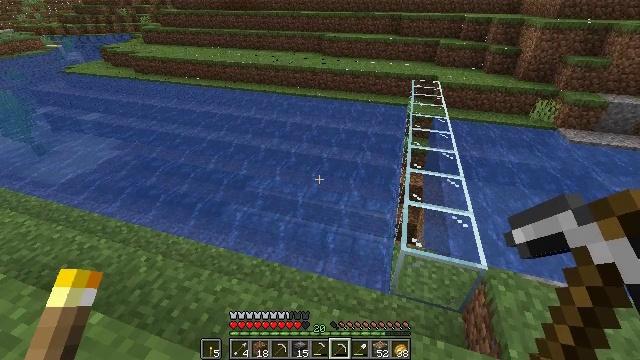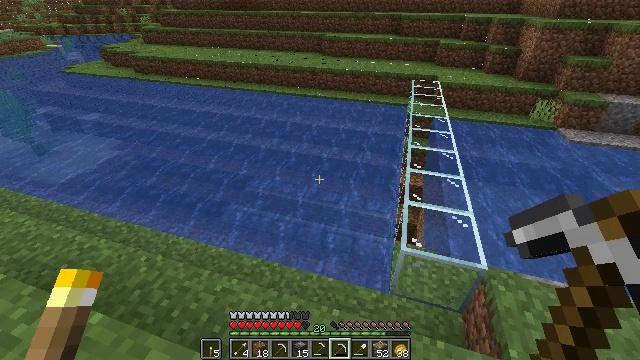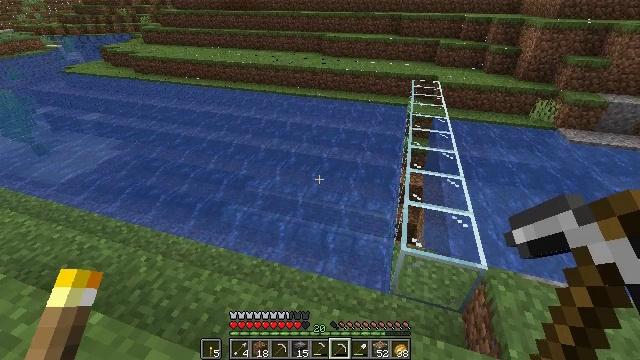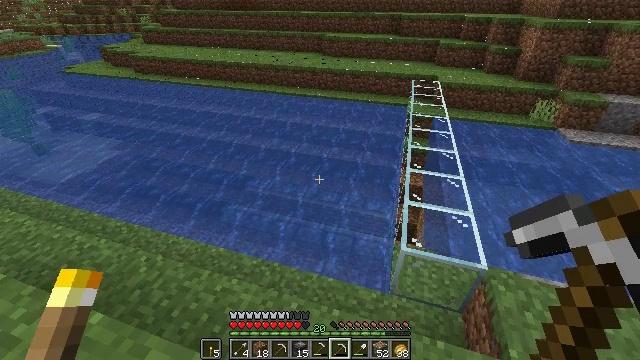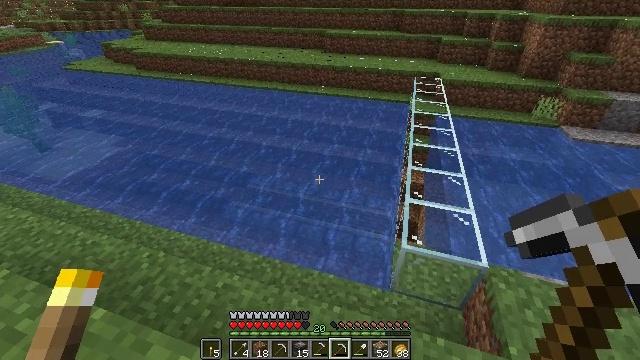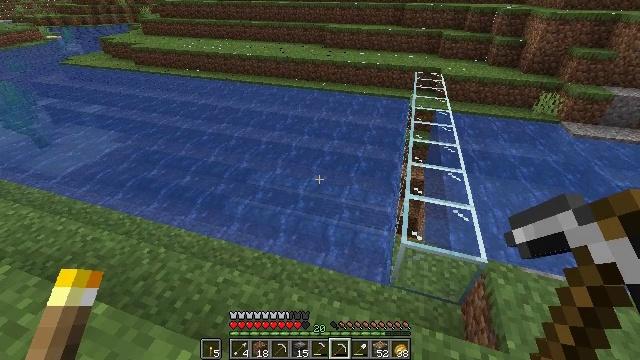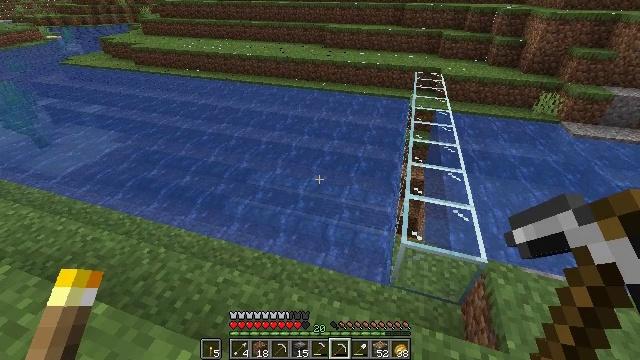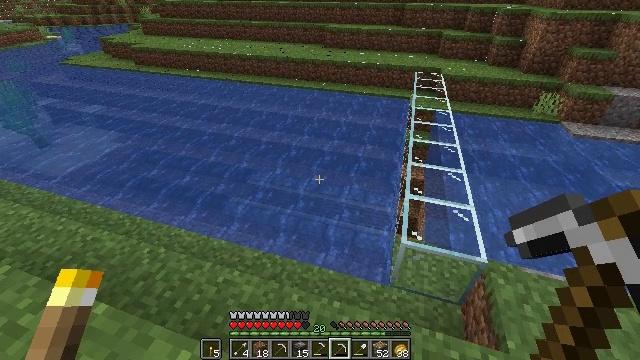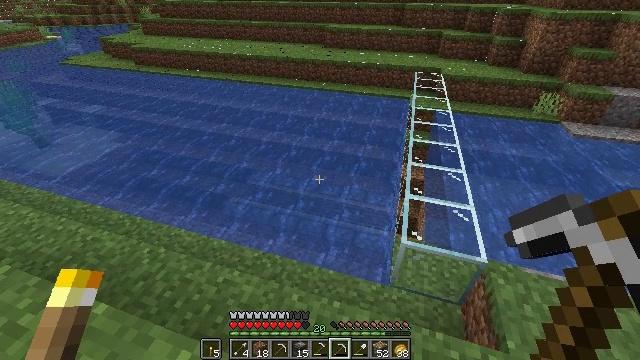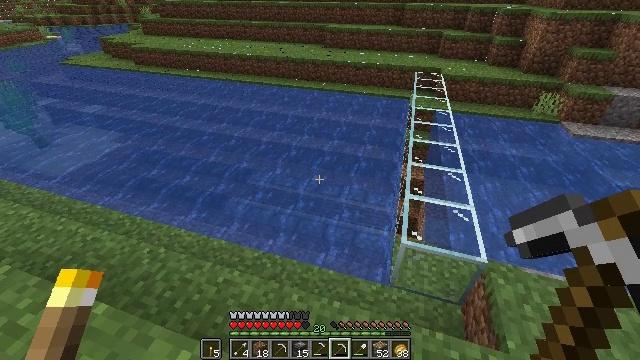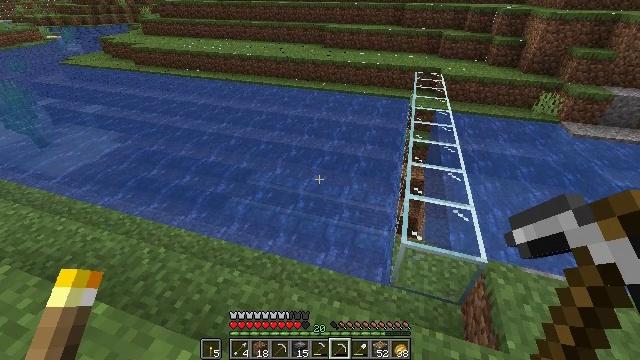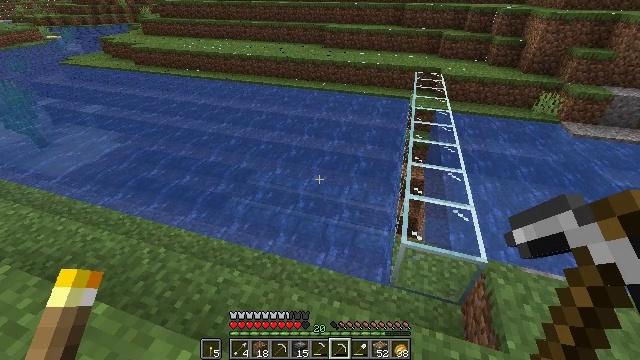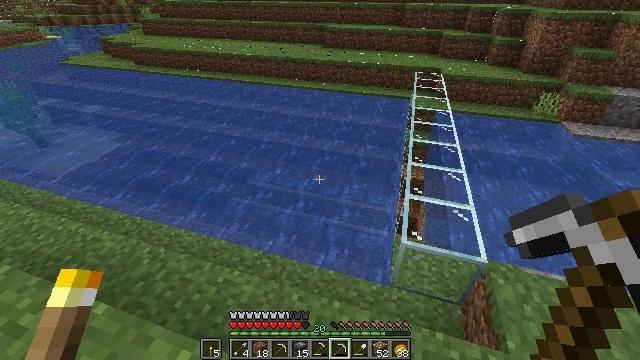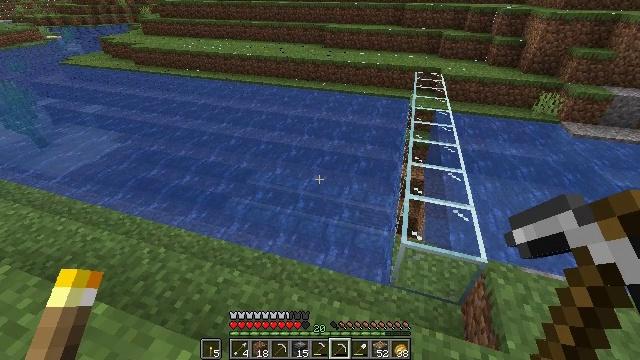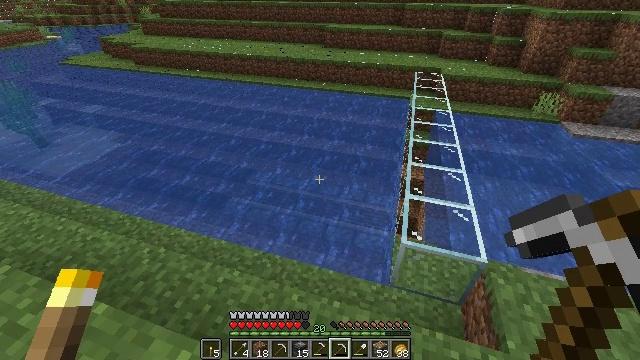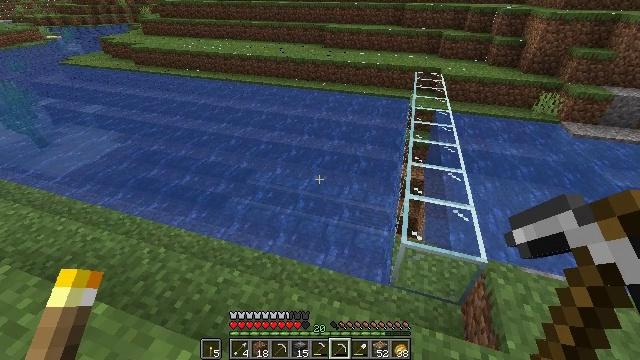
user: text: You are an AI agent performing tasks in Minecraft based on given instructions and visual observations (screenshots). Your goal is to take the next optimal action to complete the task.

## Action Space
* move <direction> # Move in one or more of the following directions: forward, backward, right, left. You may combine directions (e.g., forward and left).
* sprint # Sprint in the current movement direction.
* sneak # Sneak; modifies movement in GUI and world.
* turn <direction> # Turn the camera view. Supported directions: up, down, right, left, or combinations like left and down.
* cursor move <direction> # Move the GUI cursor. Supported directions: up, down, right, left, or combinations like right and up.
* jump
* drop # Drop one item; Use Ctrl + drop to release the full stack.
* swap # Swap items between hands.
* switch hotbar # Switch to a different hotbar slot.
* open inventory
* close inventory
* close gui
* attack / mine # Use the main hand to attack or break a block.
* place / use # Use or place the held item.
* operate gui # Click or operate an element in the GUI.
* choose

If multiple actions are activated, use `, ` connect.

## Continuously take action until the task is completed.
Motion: motion action
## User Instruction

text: Break the piston to gather it.
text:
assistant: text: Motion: no_op
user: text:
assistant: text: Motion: no_op
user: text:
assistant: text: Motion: no_op
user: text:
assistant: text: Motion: no_op
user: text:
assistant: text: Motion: no_op
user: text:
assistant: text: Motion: no_op
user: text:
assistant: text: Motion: no_op
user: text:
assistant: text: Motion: no_op
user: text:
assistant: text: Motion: no_op
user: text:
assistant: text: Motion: no_op
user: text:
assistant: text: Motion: no_op
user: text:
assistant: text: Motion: no_op
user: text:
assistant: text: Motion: no_op
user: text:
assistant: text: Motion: no_op
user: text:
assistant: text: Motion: no_op
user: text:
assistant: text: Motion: no_op
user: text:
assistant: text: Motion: no_op
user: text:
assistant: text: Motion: no_op
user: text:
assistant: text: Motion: no_op
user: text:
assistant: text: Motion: no_op
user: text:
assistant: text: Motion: no_op
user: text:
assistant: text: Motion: no_op
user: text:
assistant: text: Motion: no_op
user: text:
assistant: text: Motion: no_op
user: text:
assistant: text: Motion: no_op
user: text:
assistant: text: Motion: no_op
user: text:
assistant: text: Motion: no_op
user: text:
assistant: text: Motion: no_op
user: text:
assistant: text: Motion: no_op
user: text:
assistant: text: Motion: no_op